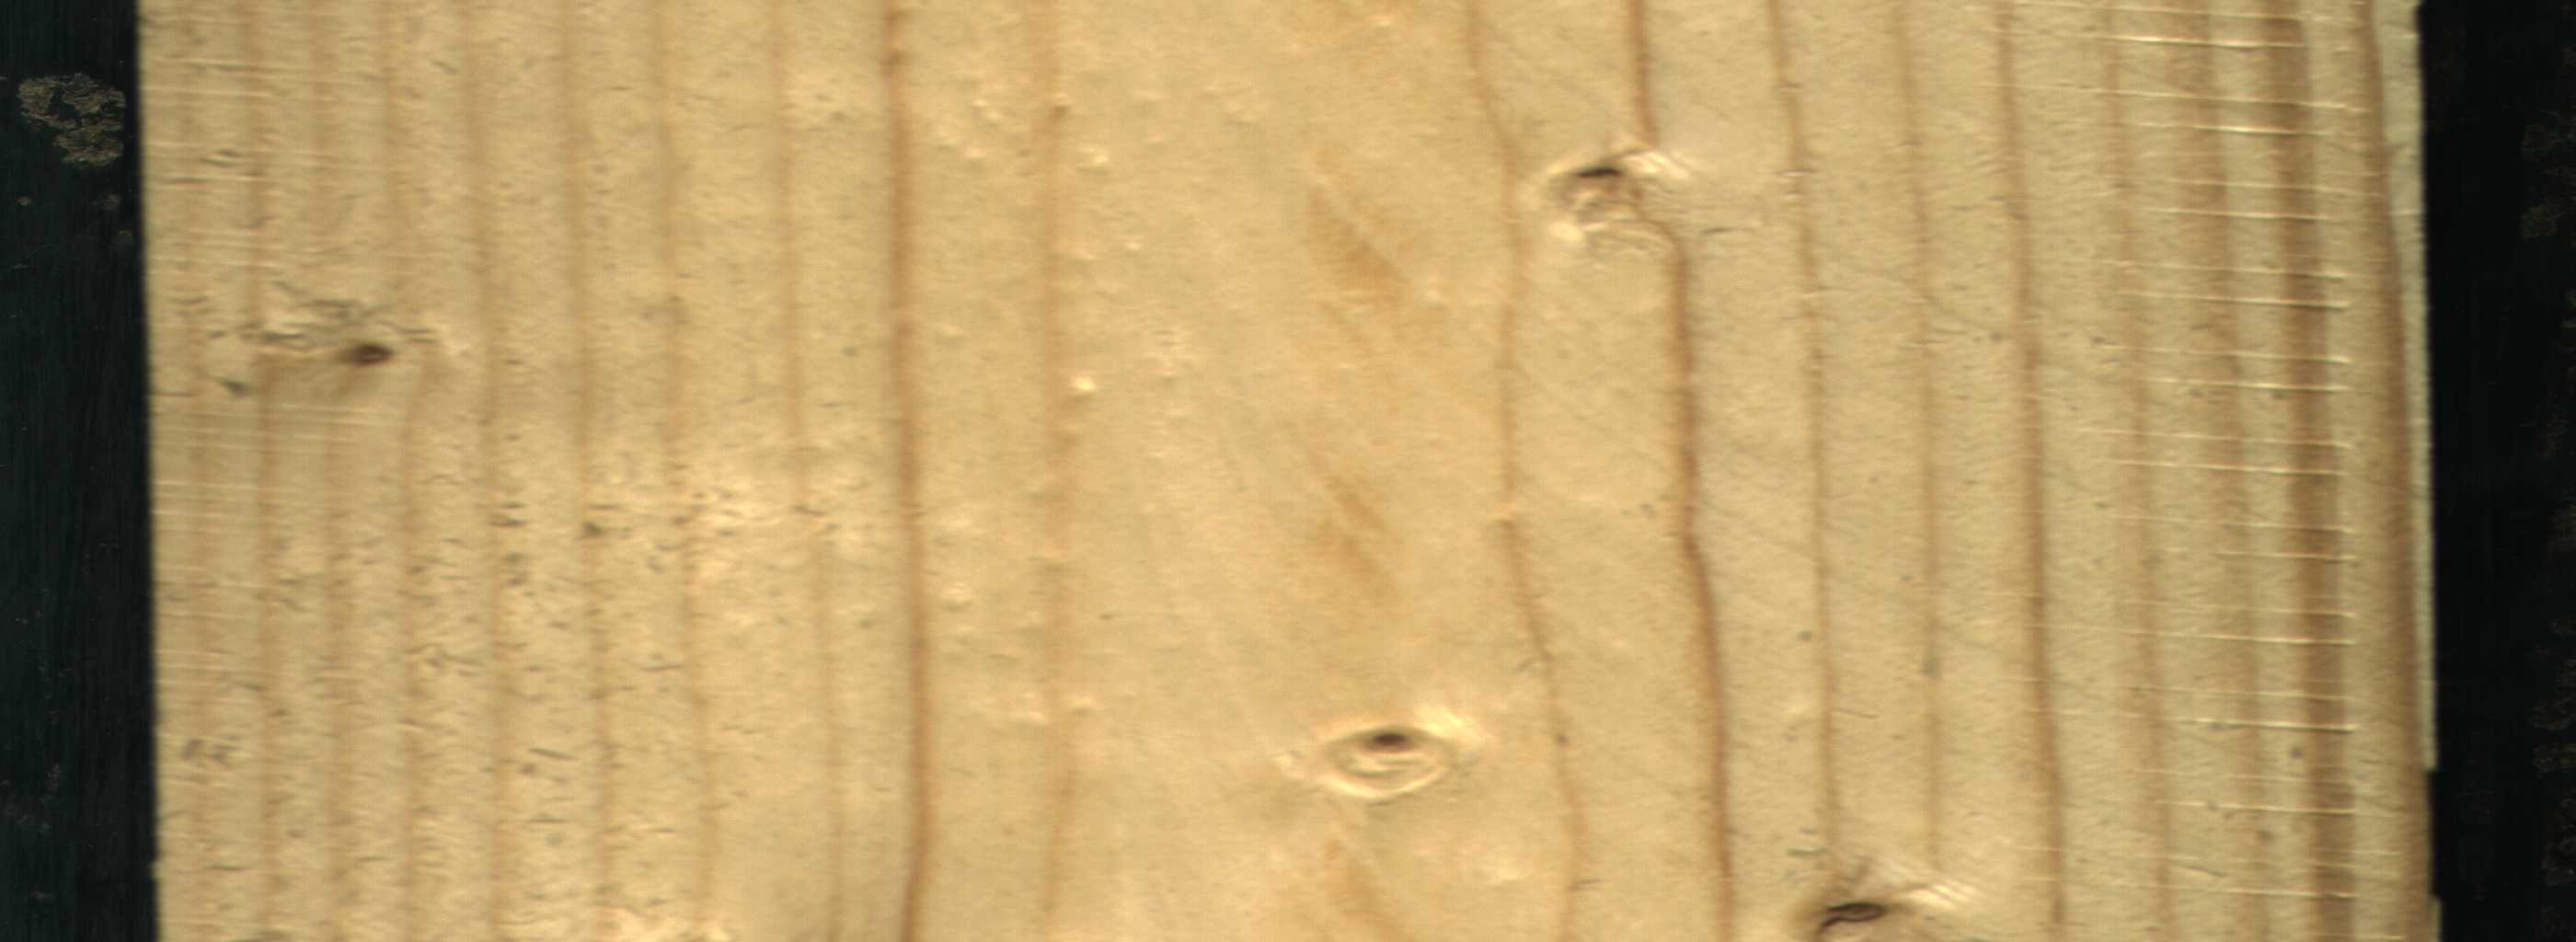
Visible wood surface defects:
Live_Knot
Live_Knot
Live_Knot
Live_Knot